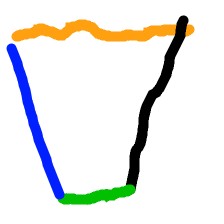
Shape: trapezoid